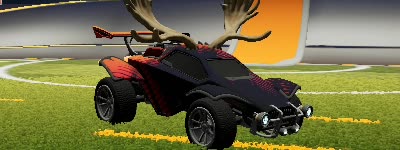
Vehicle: octane